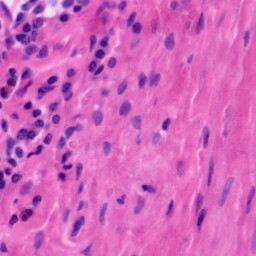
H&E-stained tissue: Tonsil